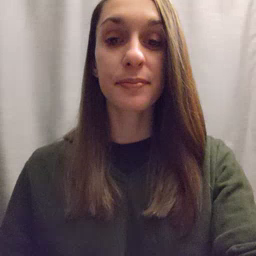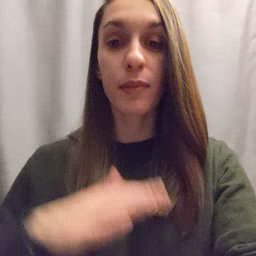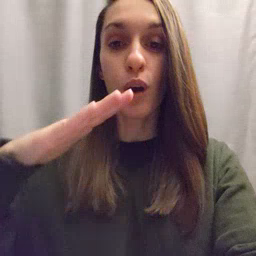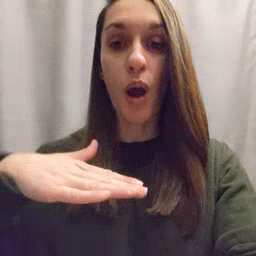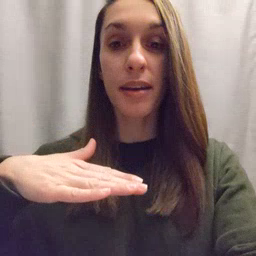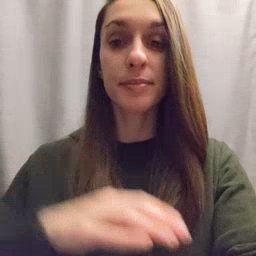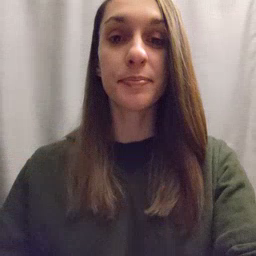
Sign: on